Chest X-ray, AP view. Patient: 66 years old, sex M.
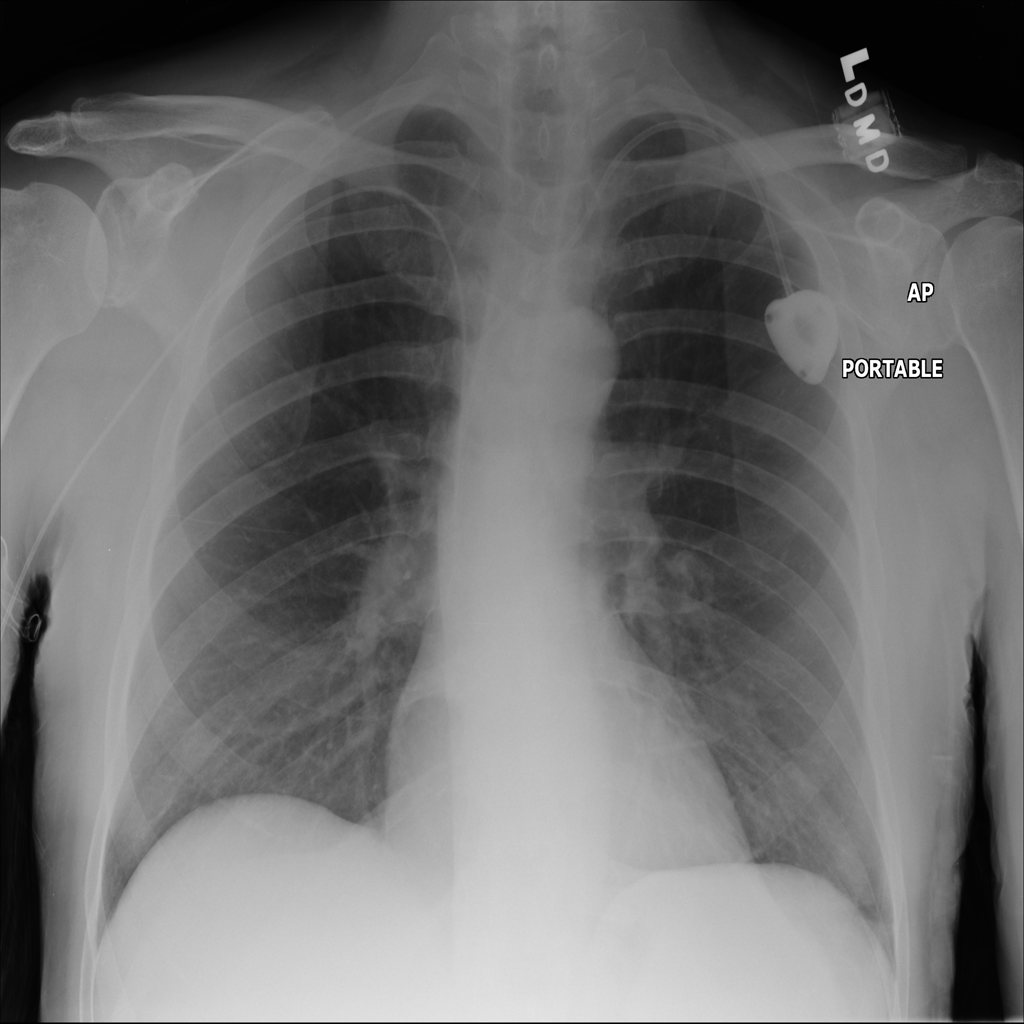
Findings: No Finding